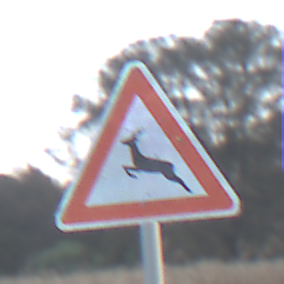
Verkehrszeichen: WildwechselRechts
Umgebung: Outdoor, Nature
Tageszeit: SunriseSunset
Wetter: Clear
Licht: Natural
Jahreszeit: Winter
Kontrast: LowContrast